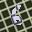
Label: 6